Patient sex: F
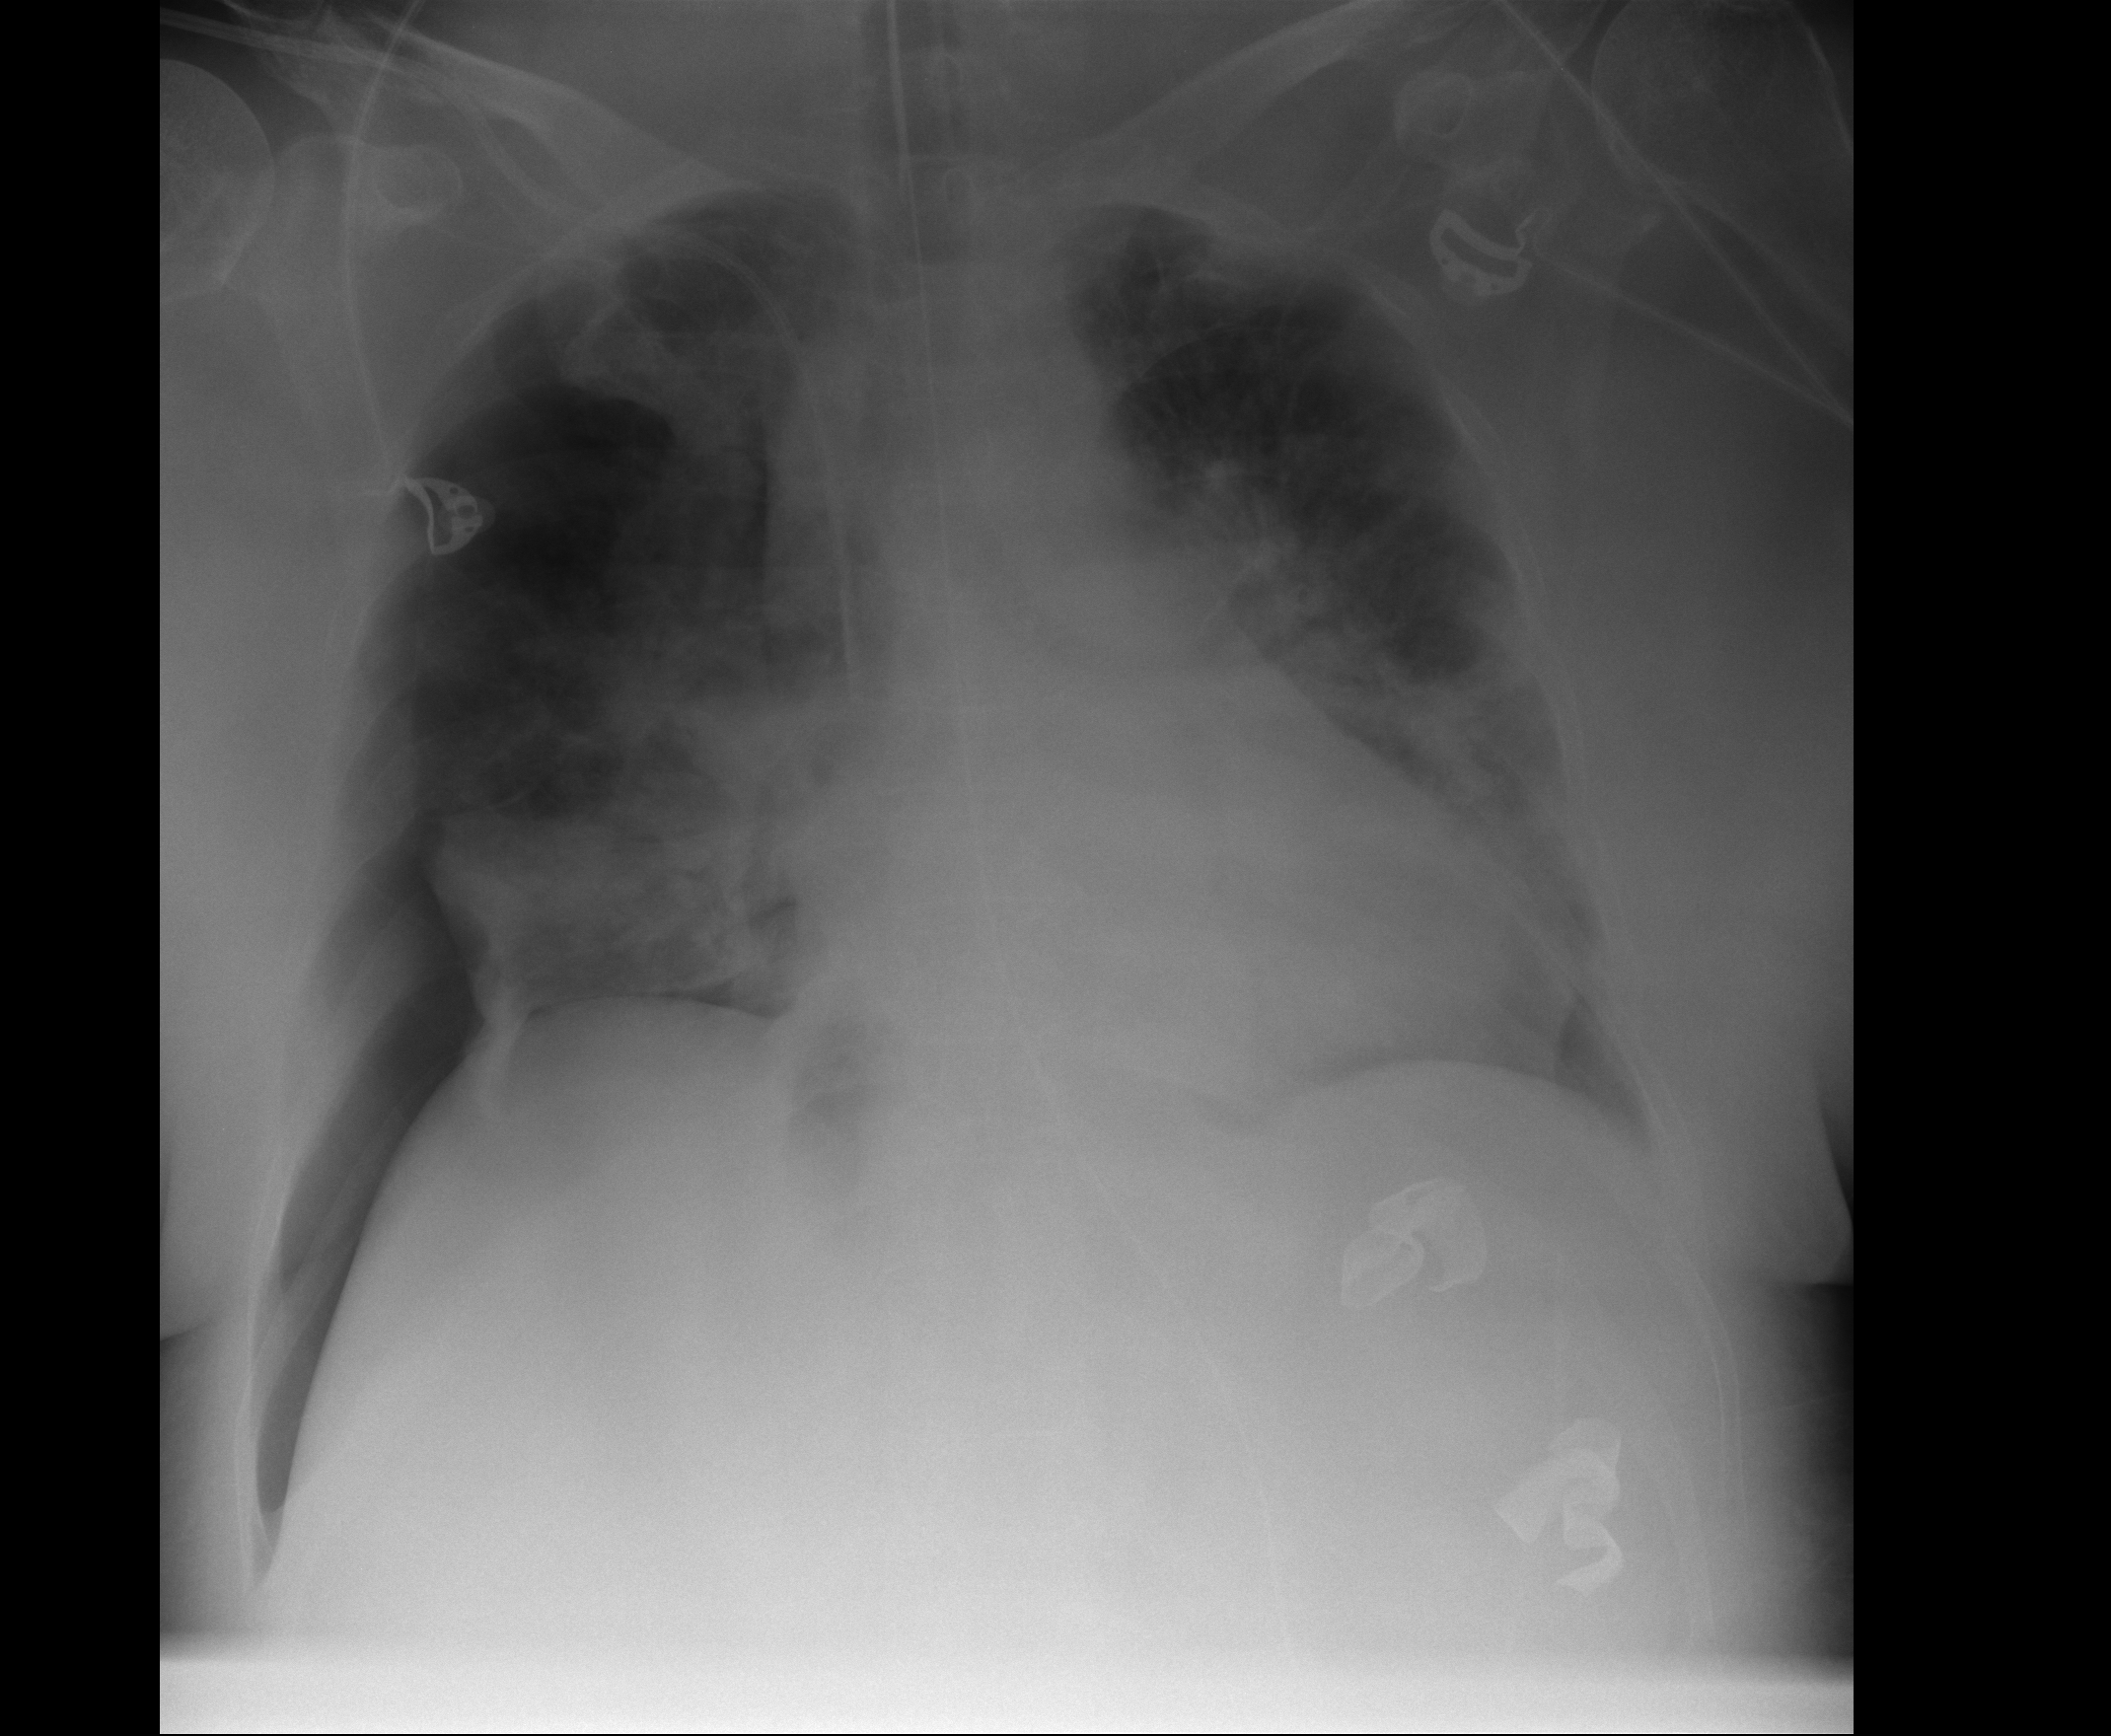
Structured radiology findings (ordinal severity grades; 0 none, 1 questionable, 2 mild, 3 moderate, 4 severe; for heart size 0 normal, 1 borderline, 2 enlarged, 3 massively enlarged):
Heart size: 2
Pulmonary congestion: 1
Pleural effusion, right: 0
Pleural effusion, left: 0
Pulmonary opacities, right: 0
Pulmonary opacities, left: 1
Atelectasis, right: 3
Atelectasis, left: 2